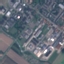
Land use / land cover class: Industrial